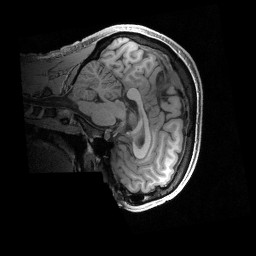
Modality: T1w
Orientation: sagittal
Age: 42
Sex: male
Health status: ill
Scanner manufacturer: siemens
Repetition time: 2.4 s
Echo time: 0.00231 s